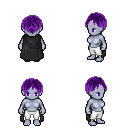
a pixel art fantasy rpg character, female body template, dark elf, purple skin, black cape, white pants, purple parted hairstyle, four views (front, back, left, right), 2x2 character sprite sheet, small pixel art, hard edges, no anti-aliasing